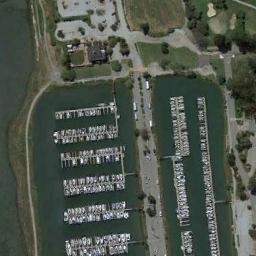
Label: harbor